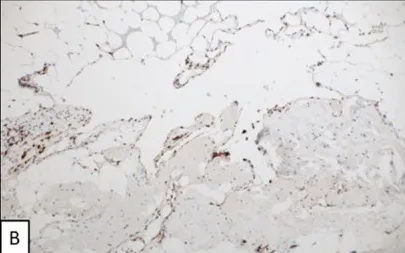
Histopathology analysis of resected lesion (40x magnification). (C) H&E stain of left internal jugular vein.
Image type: pathology (h&e)